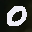
Label: 0